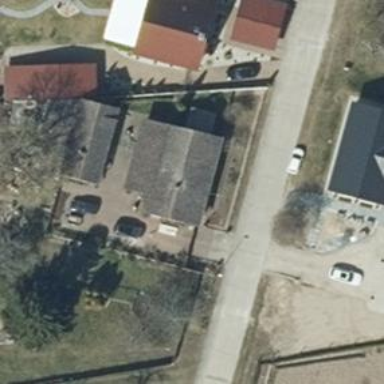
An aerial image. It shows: House with flat roof.